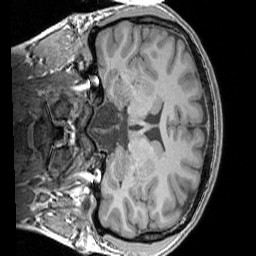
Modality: T1w
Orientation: coronal
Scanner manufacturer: siemens
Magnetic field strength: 3 T
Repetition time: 1.83 s
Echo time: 0.00303 s